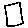
Label: square